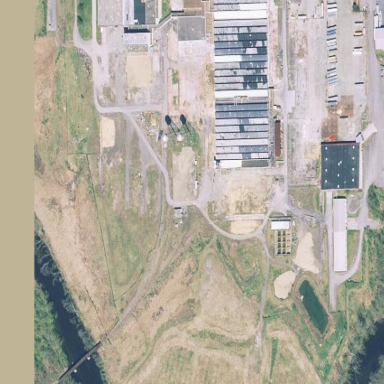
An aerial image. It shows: Industrial area.